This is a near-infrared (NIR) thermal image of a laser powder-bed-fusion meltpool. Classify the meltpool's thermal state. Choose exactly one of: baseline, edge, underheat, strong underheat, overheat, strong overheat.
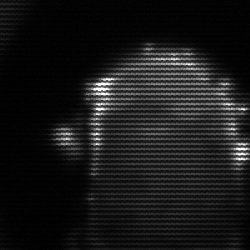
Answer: baseline